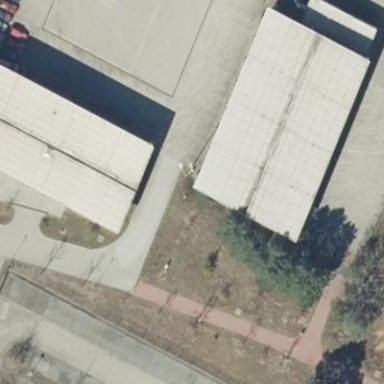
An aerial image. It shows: School building.